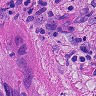
Metastatic tissue present: yes